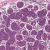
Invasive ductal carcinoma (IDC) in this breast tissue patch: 0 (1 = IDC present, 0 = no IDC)